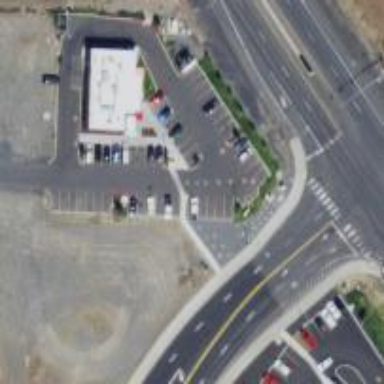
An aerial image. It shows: Marked crossing on the road.